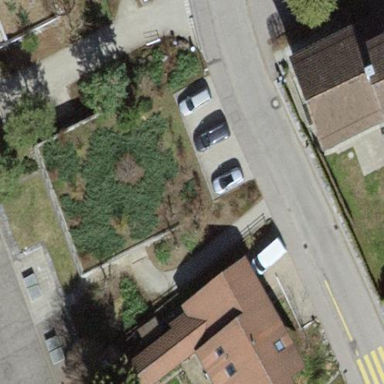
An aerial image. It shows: Shed designated as bicycle parking facility.